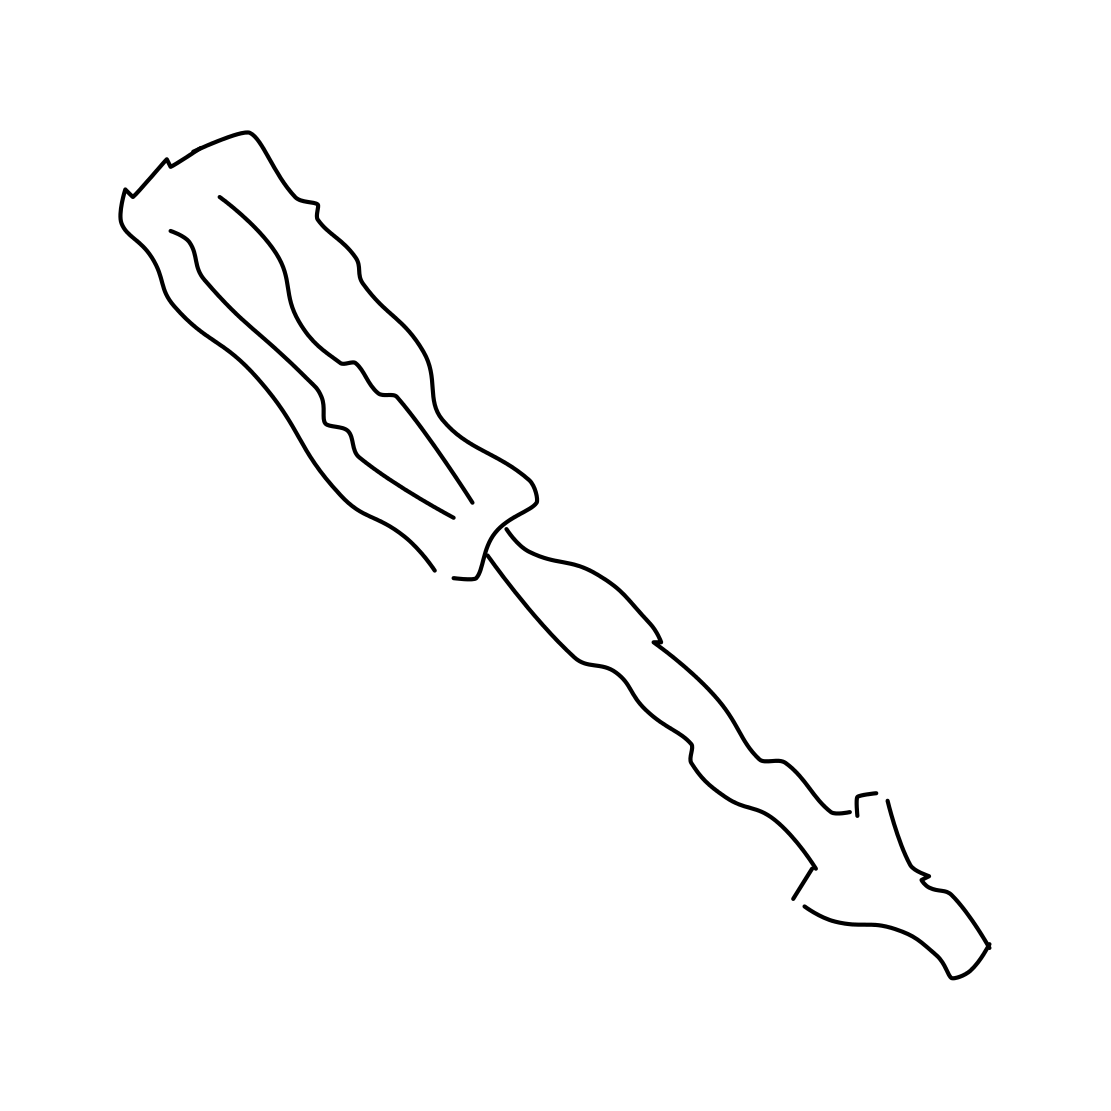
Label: screwdriver